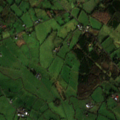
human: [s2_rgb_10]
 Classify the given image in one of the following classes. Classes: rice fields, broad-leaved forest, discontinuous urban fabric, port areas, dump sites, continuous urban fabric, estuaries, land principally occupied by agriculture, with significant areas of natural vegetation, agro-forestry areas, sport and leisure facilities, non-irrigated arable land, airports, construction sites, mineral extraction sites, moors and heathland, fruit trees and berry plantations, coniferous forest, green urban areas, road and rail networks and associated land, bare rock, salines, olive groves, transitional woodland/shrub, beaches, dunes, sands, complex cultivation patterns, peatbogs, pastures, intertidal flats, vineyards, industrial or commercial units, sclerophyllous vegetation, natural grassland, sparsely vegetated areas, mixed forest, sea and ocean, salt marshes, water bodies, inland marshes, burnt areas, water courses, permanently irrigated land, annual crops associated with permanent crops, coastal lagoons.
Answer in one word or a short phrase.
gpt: pastures